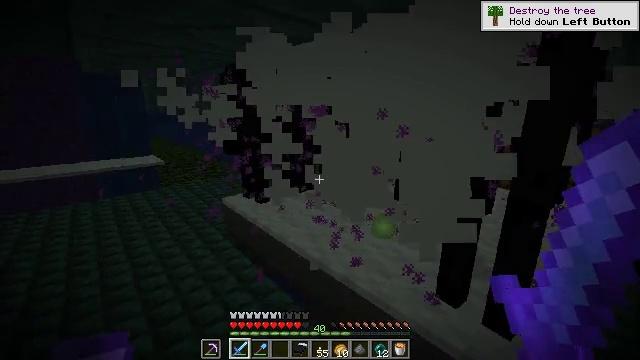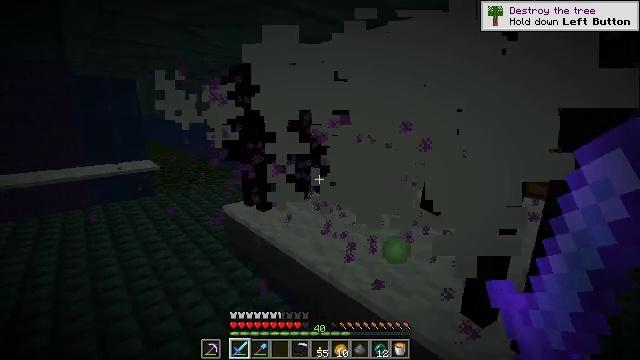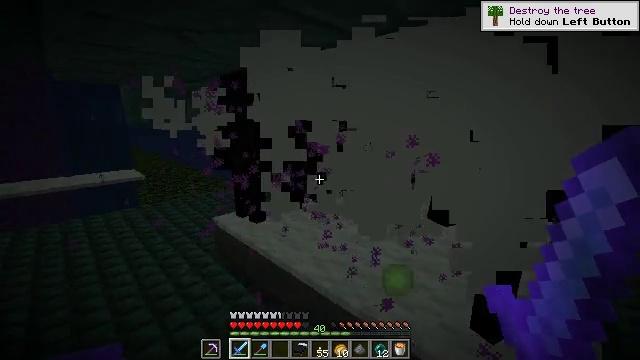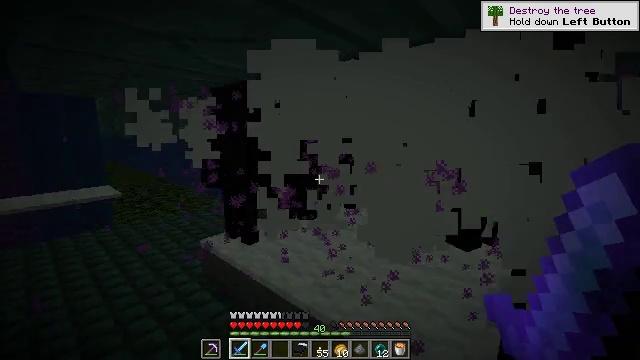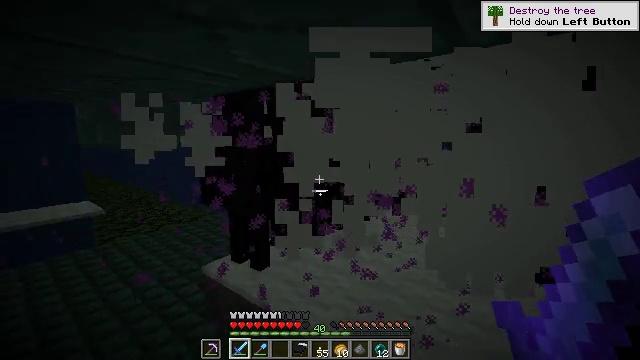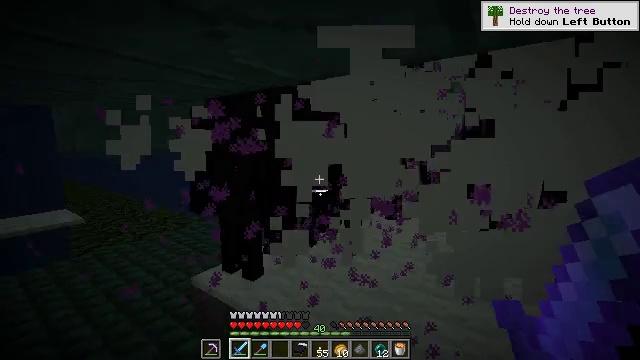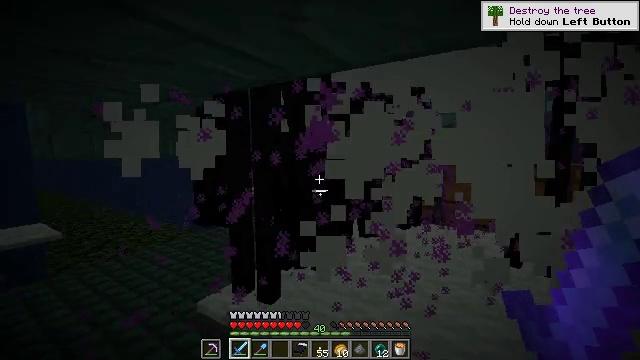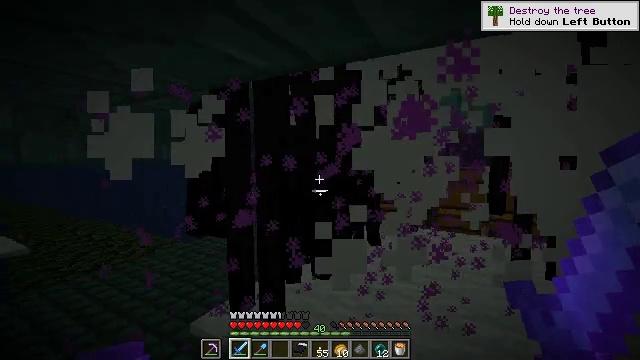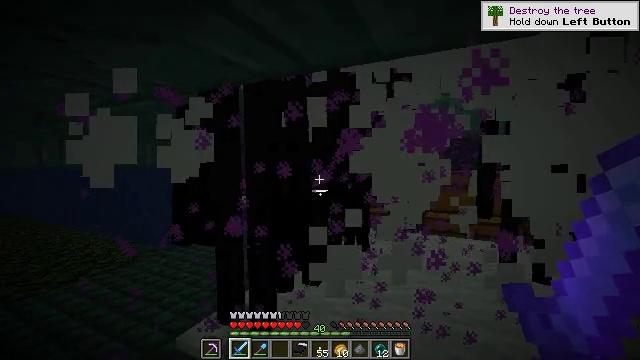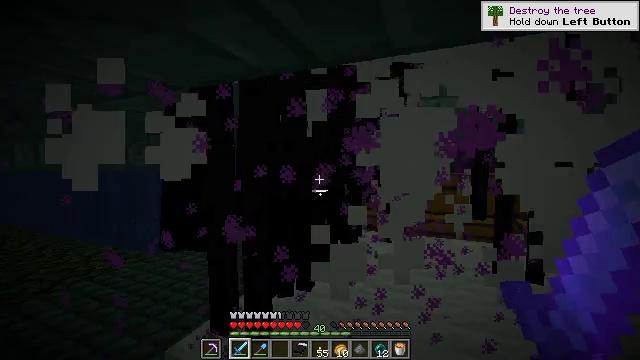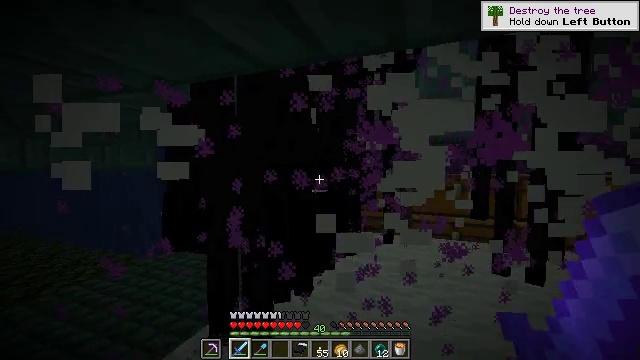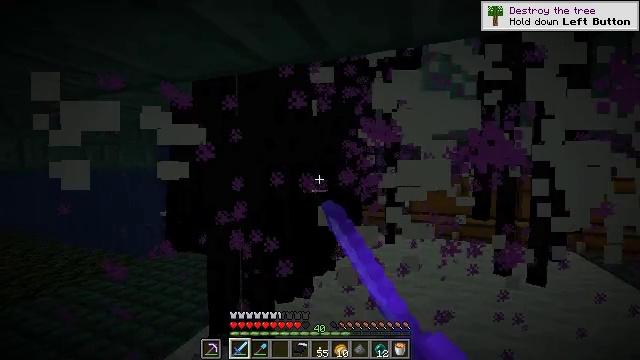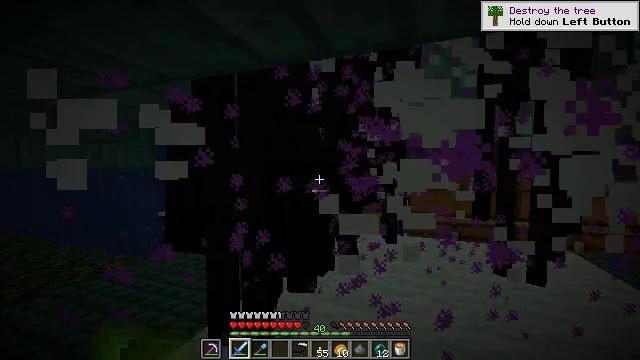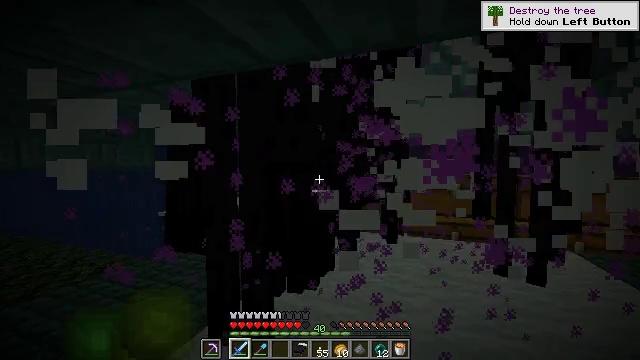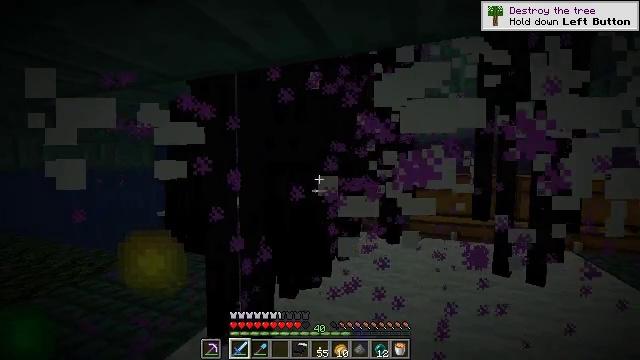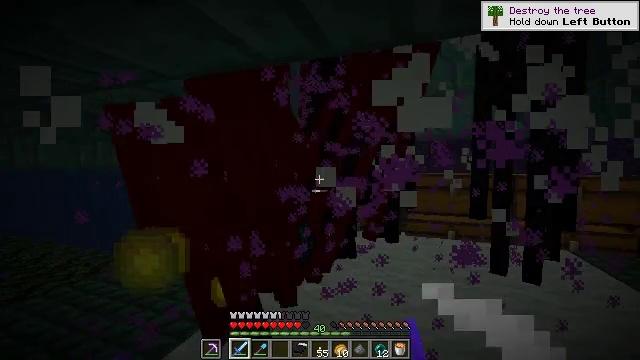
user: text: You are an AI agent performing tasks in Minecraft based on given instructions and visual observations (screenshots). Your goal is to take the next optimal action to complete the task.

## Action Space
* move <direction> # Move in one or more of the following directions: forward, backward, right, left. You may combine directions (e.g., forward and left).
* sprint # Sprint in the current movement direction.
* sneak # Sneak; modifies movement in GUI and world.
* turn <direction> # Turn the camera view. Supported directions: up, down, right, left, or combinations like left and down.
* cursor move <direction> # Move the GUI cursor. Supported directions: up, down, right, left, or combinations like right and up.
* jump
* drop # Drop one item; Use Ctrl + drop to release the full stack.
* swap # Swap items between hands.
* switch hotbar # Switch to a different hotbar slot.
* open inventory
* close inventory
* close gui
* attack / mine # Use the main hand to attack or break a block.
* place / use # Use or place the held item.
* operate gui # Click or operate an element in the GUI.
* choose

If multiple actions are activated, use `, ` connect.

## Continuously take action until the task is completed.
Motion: motion action
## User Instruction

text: Kill mobs.
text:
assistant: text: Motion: move forward and move left, turn right
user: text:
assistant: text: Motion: move forward and move left, turn right and up
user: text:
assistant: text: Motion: move forward and move left, turn right and up
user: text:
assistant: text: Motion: move forward and move left, turn right and up
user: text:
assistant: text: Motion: move forward and move left, turn right and up
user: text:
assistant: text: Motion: move forward and move left, turn right and up
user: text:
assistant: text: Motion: move forward and move left, turn right and up
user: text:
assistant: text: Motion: turn right
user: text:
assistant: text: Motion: turn right
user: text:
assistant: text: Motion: turn right, attack / mine
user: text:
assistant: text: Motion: attack / mine
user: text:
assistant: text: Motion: attack / mine
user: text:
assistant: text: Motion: attack / mine
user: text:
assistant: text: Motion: no_op
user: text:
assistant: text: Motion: no_op
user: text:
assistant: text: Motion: no_op
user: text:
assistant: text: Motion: no_op
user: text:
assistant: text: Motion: no_op
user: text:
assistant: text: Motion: no_op
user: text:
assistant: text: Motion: no_op
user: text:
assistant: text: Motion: no_op
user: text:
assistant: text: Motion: no_op
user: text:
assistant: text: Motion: turn right
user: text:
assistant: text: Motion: turn right
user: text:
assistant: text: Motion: turn right
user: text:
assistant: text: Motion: turn right
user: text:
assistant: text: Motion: no_op
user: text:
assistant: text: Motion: no_op
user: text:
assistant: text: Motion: no_op
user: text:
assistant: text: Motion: no_op